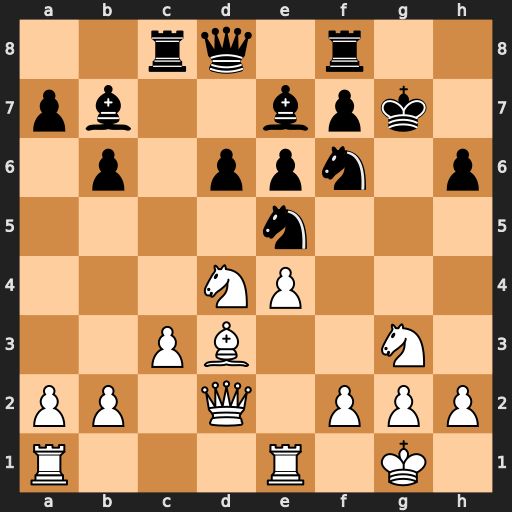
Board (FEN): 2rq1r2/pb2bpk1/1p1ppn1p/4n3/3NP3/2PB2N1/PP1Q1PPP/R3R1K1
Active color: w
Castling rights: -
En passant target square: -
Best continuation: Ngf5+ Kg8 Qxh6 exf5 Nxf5